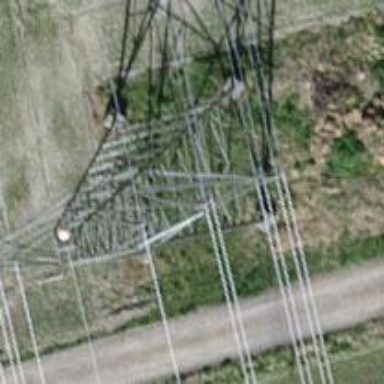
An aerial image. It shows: Towering power structure.